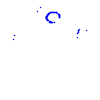
Particle: proton